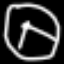
Label: clock